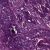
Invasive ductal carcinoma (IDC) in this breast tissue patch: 0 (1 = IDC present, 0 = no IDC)